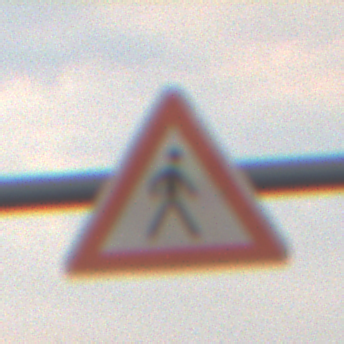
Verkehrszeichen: FussgaengerLinks
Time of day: SunriseSunset
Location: Outdoor (Nature)
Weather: PartlyCloudy
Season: NotSpecified
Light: Natural